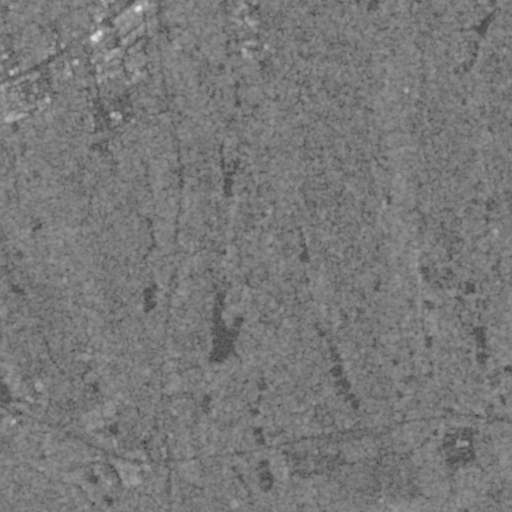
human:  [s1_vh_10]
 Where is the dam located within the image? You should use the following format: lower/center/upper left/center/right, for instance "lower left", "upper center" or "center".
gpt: The dam is located in the lower center of the image.
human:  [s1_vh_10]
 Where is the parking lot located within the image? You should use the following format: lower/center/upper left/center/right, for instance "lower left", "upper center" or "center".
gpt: The parking lot is located in the upper left of the image.
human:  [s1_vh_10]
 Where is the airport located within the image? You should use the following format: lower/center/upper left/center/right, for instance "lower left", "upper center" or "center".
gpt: There is no airport in the image.

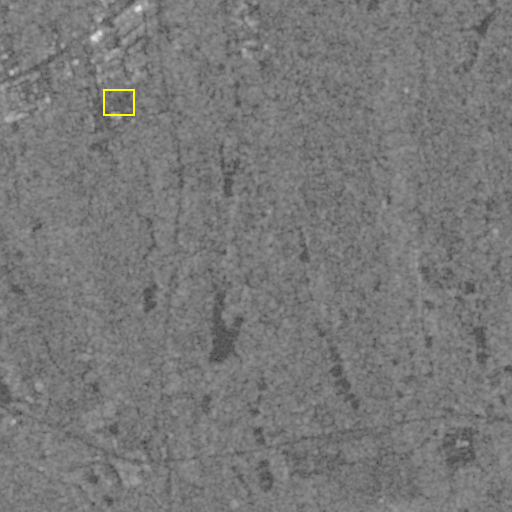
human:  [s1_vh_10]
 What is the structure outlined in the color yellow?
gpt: The structure outlined in yellow is a parking lot.
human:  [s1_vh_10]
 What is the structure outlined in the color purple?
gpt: There is no purple outline.